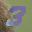
Label: 3